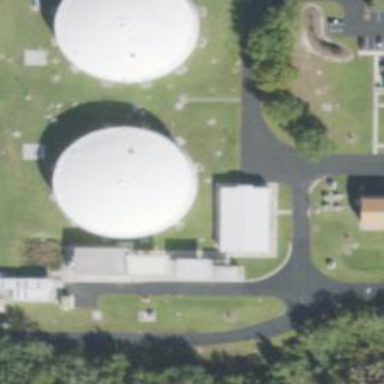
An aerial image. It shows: Storage tank building.